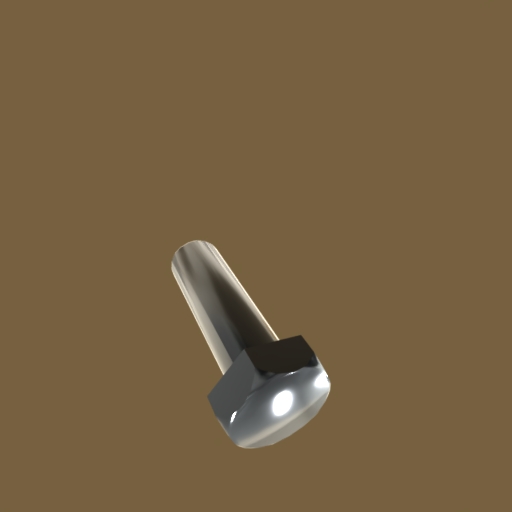
Label: bolt